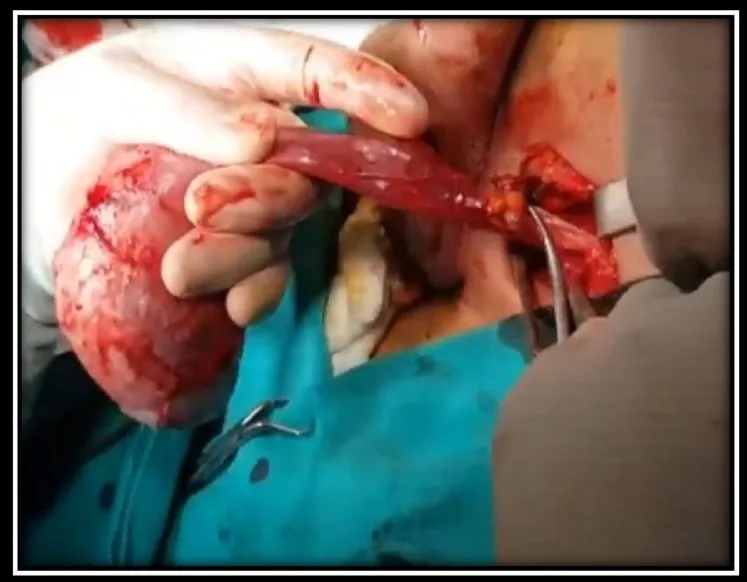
Specimen of high inguinal orchidectomy with spermatic cord.
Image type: medical_photograph (other_medical_photograph)